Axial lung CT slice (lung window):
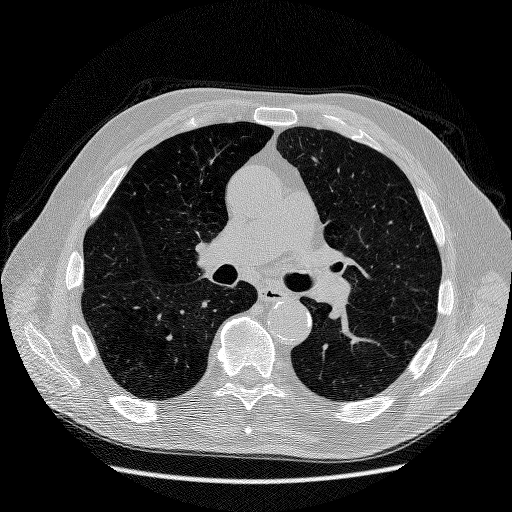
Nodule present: no